Question: I have a multi-monitor system, and Visual Studio set up like this:
The main windows on the left, stuff like Solution Explorer, Output and Error windows on the right. When I want to open any file from the second monitor, the new tab also gets opened there. However, I rather want new tabs to appear in the tab well on my main monitor. Is there any setting (or extension) that can achieve that?
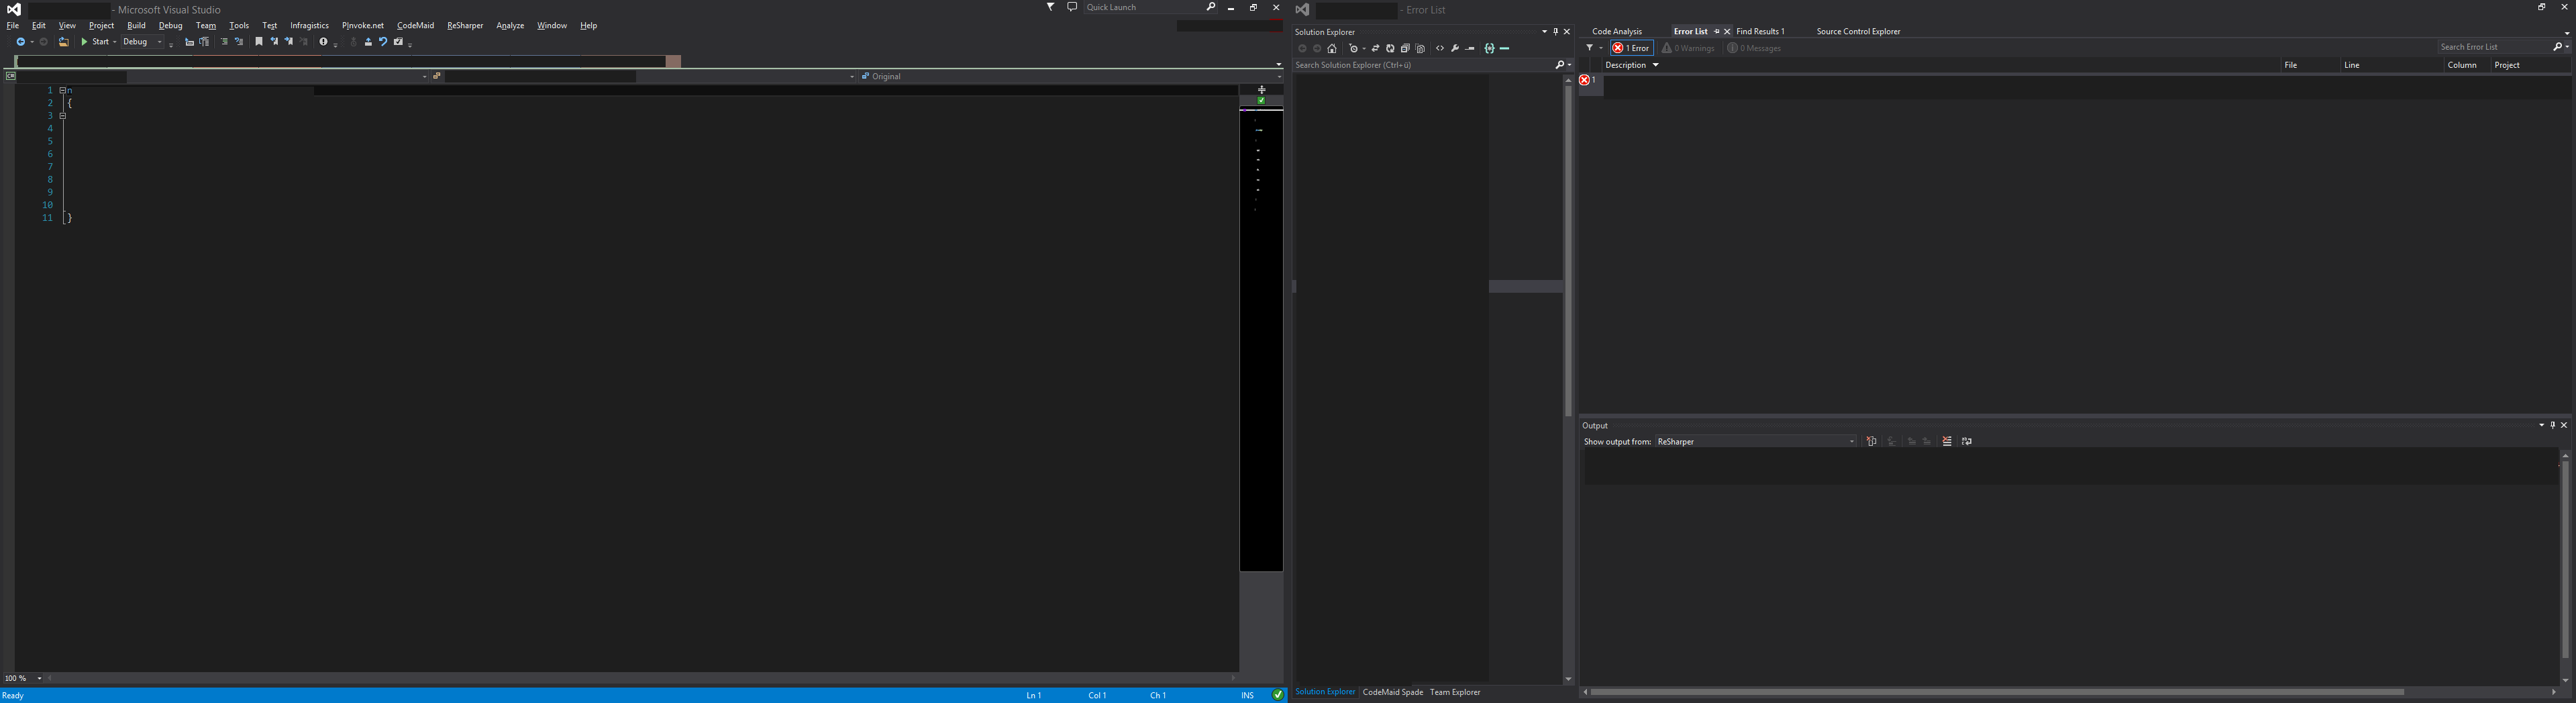
Answer: It is difficult to tell what causing it. Resharper and Productivity Power Tools both have an influence on how your document windows are managed.
A few options:
- - - - -
I remember having some problems years ago when I ran a multi-monitor setup (at one stage 3+ screens), however now I do all development on a Surface Pro 3.